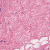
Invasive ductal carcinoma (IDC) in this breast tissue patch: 0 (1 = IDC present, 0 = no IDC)